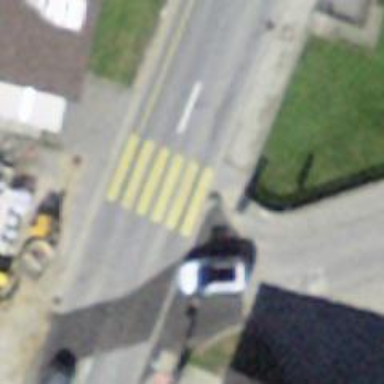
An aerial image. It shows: Marked road crossing.